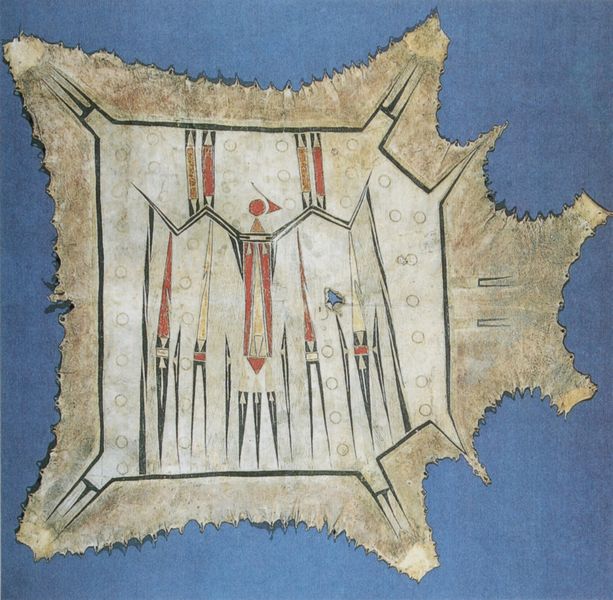
Titel: Robe mit abstraktem Donnervogel-Motiv
Standort: Paris
Institution: Musée de l'Homme
Schlagwörter: blau, gemälde, haut, mann, weiß, dreieck, gelb, grün, menschen, braun, bunt, grau, hell, hintergrund, orange, schwarz, skizze, zeichen, zeichnung, rot, tier, tuch, beige, muster, teppich, mensch, rahmen, spitze, insel, figur, fransen, stoff, spitzen, kreis, rund, fell, hellblau, farbig, papier, moderne, abstrakt, farben, farbe, formen, kuh, rind, linien, amerika, rand, figuren, blue, red, white, black, grey, painting, spitz, balken, nägel, exotisch, striche, abstraktion, umriss, foto, fotografie, photographie, schaf, eckig, stern, erdfarben, linie, umrahmung, form, strich, punkt, kreise, kugel, krallen, jagd, schema, photo, ecken, pergament, geometrisch, musterung, zacken, zickzack, karte, tierfell, skin, leder, gespannt, speere, drawing, gewebe, textil, bär, line, ziege, geometrie, artefakt, primitiv, pfeile, ritual, ornat, zelt, abstract, geometrisches muster, indianisch, totem, ancient, design, drawings, colorful, abstarkt, map, zackig, kantig, indianer, animal, circle, circles, forms, lines, shapes, cloth, shield, claws, native, paint, stylized, ritzung, kunstwerk, getrocknet, zelteingang, gegerbt, tipi, torn, dirty, pointed, sharp, gerben, bild, tierhaut, geometrische, triangles, bueffel, bärenhaut, genächt, innenfeld, stammeszeichen, africa, leather, weapons, waffen, aufgespannt, weltkunst, aufspannung, #rot, root, 2, used, 3, shields, ripped, hide, 40, 24, nativ, plains indians, papirus, werkzeug, pheonix, 256, 34563, scripting, hide canvas